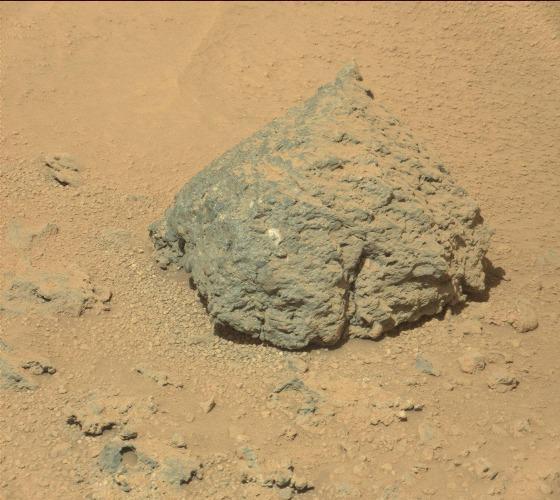
Terrain classes present: Bedrock, Gravel / Sand / Soil, Rock, Shadow